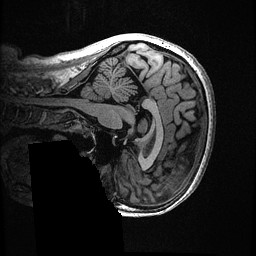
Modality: T1w
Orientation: sagittal
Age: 54
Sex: female
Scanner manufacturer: ge
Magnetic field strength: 3 T
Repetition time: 0.006952 s
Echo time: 0.00292 s